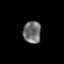
Tissue: prostate
Cell type: T cells
Senescence score: 0.7561
Nuclear area (px): 386
Mean DAPI intensity: 113.119